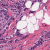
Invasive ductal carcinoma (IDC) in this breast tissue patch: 1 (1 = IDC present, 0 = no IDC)